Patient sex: M
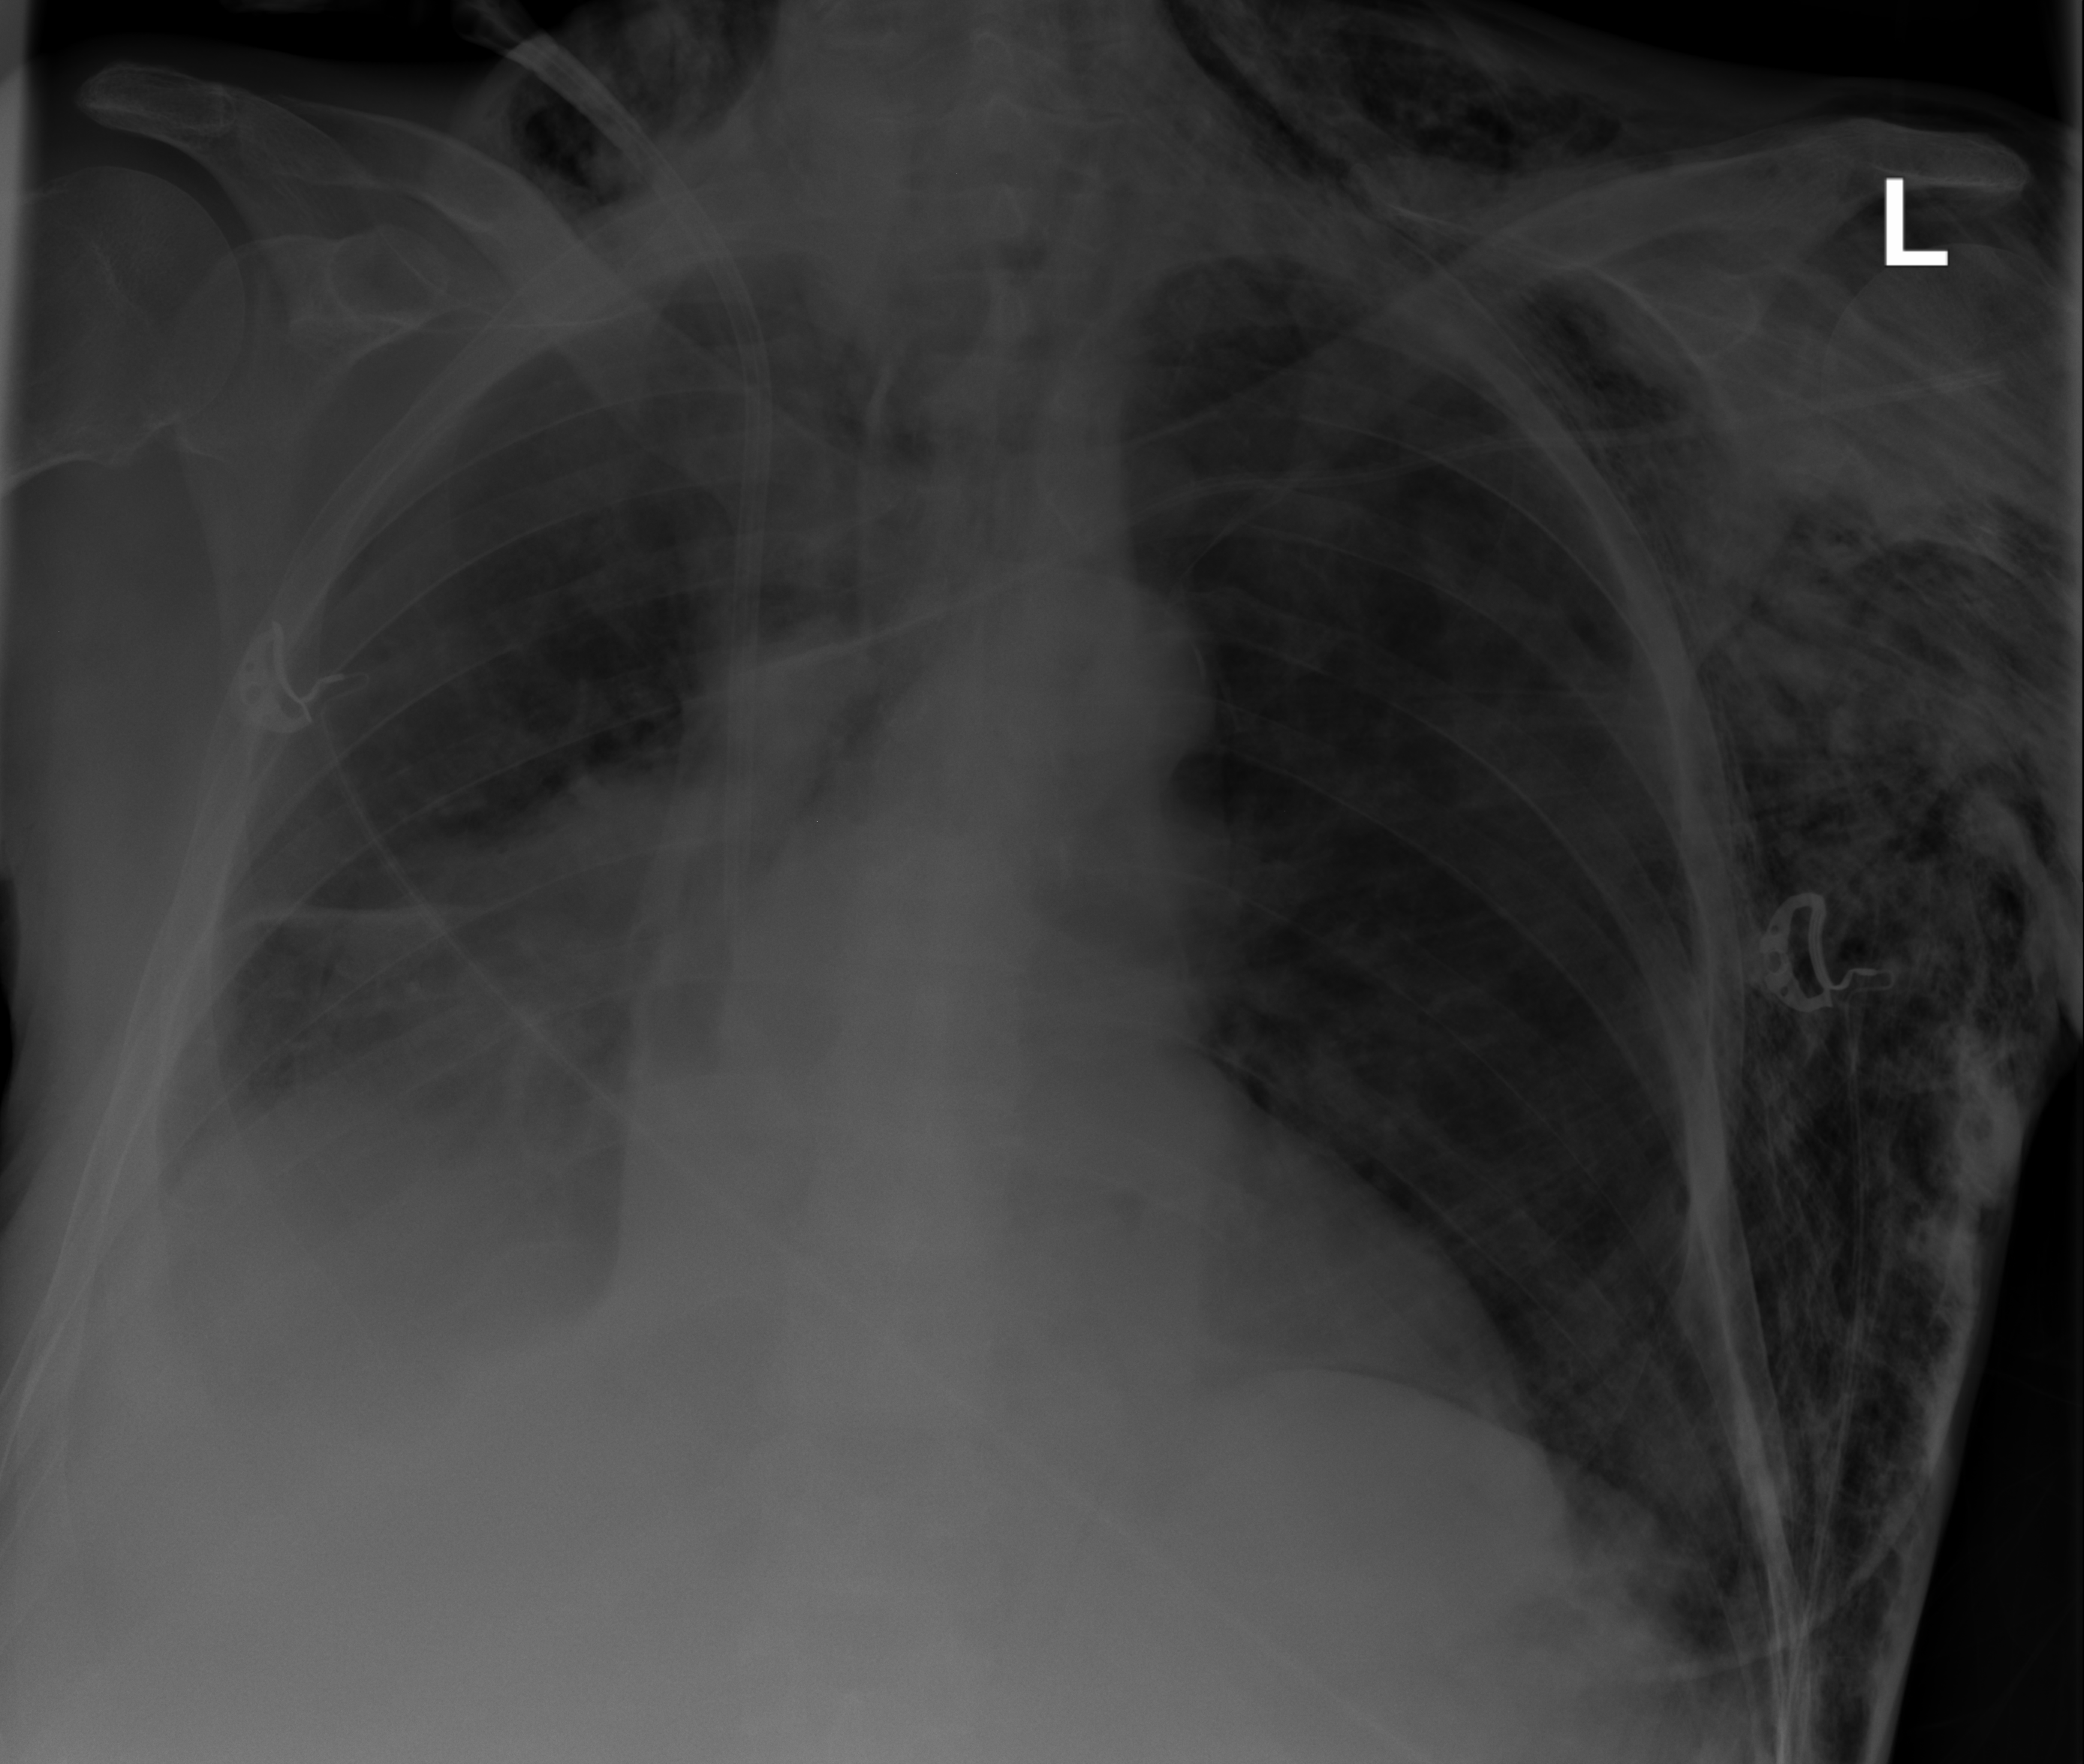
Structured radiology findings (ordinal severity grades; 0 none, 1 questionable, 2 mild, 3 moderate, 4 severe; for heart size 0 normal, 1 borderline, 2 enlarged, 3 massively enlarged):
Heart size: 0
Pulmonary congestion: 0
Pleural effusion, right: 2
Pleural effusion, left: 0
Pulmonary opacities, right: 1
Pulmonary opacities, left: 0
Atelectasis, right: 2
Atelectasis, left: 0